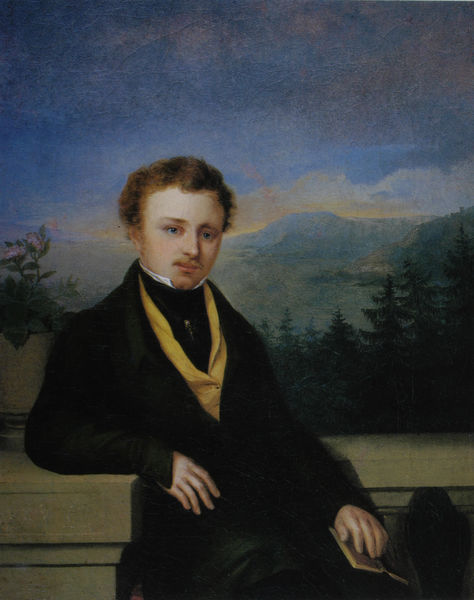
Titel: Bildnis eines Herrn mit Buch
Künstler: Georg Friedrich Kersting
Institution: (Privatbesitz)
Schlagwörter: baum, berg, blau, blätter, dunkel, gemälde, hand, himmel, kopf, mann, schatten, wolken, bäume, gelb, grün, himmerl, landschaft, ocker, sitzen, abend, blume, blumen, braun, finger, frisur, hell, hintergrund, licht, nacht, orange, schwarz, weiss, ausblick, blick, blüte, blüten, rose, rosen, rot, schal, malerei, rock, anzug, bart, hemd, jacke, jung, augen, bibel, halten, inkarnat, kragen, mensch, stein, bildnis, herr, hände, portrait, porträt, öl, dämmerung, ferne, horizont, hügel, morgen, natur, sonnenaufgang, brüstung, gold, haare, halbfigur, mantel, pose, sitzend, pflanze, kinn, lippen, rosa, tal, wald, garten, bewölkt, deutschland, balkon, blumentopf, topf, wangen, italien, haltung, berge, farben, gebirge, sonnenlicht, mauer, dunst, gelände, nebel, sonnenuntergang, steinmauer, romantik, tannen, ölgemälde, lehnen, schnurbart, pupillen, lesen, angelehnt, melancholie, geländer, junge, verträumt, ellenbogen, aufstützen, knöpfe, schnauzer, weste, gespalten, abendstimmung, rothaarig, buch, balustrade, diesig, alpen, scharz, manschetten, posieren, stehkragen, fichte, nadelbaum, tanne, jüngling, junger mann, büchlein, rothaar, aufgestützt, nadelbäume, fichten, tannenbaum, nadelwald, blickkontakt, anlehnen, baumwipfel, wipfel, bärtchen, bich, gilet, fare, t, r, 19. jahrhundert, et, tter, f, landschaft berge bart haare halbfigur, ämann, fgh, gf, inschr, bvb, hgf, fhf, hfggg, gg, ztr, zeztz, zfh, uzt, ettu, 666, partne